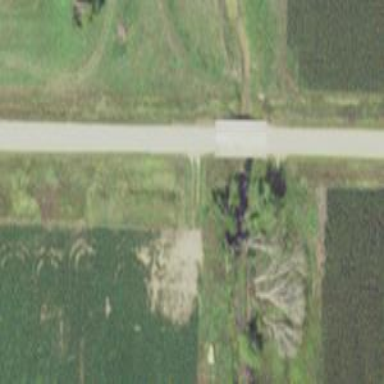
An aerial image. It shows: Residential road with bridge.